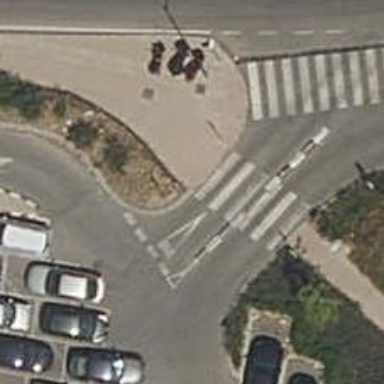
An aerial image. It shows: Kerb barrier.